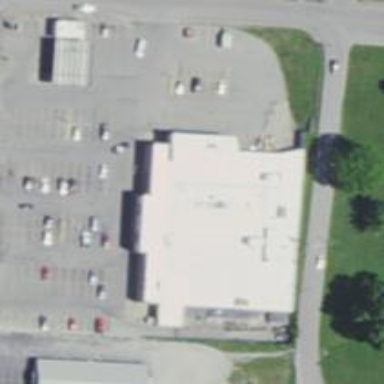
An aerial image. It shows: Supermarket located in building.